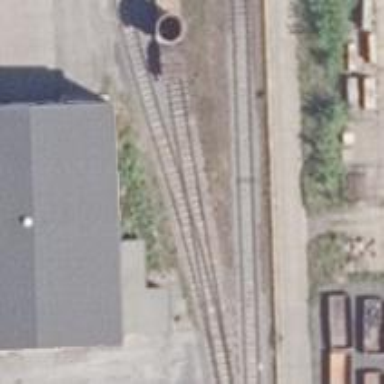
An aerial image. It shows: Rail spur service.